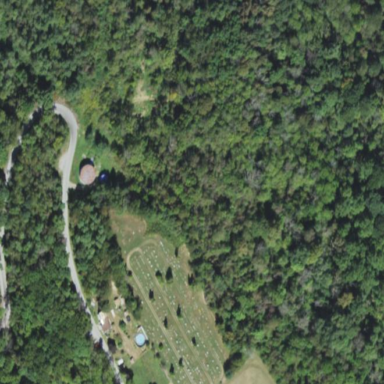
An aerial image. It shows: Cemetery.